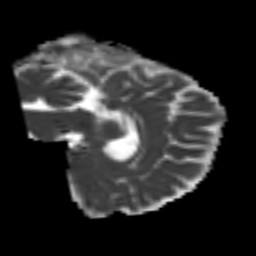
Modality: MD
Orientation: sagittal
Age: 39
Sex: female
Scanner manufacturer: siemens
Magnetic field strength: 3 T
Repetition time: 4.999 s
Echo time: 0.07946 s